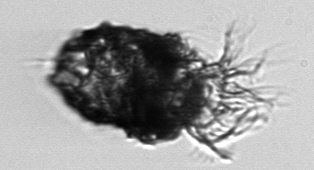
Label: Stenosemella_pacifica